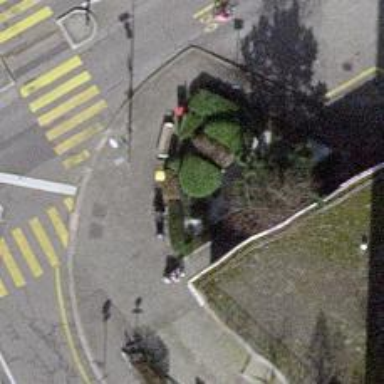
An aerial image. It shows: Post box.